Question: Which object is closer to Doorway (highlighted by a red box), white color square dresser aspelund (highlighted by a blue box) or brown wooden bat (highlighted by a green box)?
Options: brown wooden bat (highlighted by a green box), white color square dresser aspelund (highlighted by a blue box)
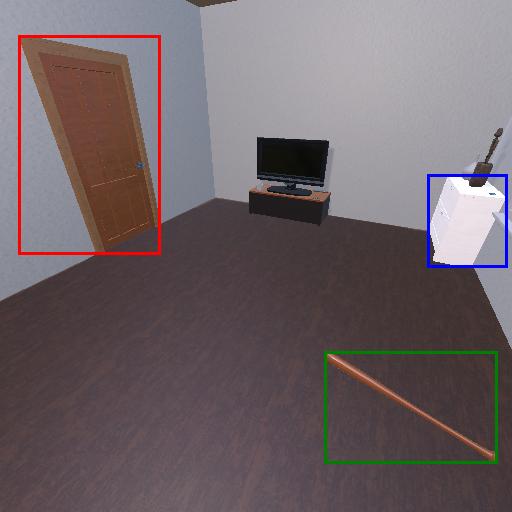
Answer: brown wooden bat (highlighted by a green box)